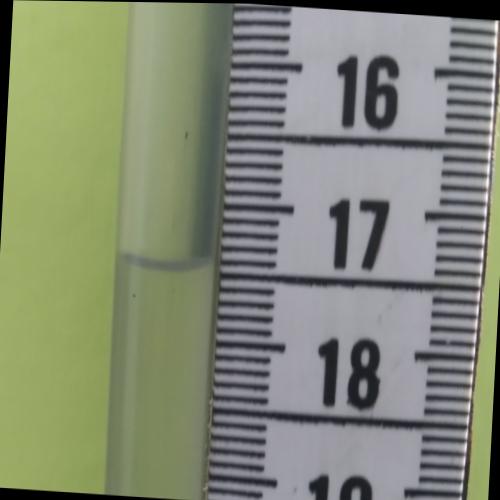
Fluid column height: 17.4 cm